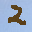
Label: 2